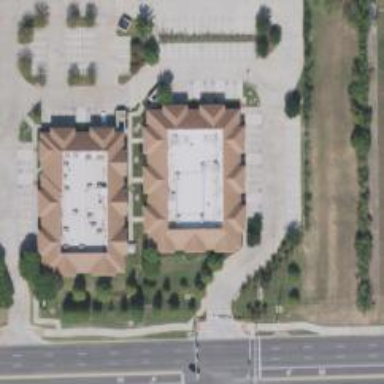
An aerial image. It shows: Clinic.